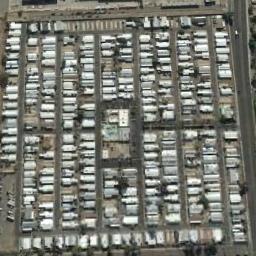
Label: residential